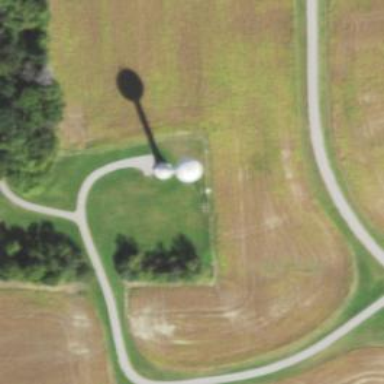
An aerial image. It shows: Water tower that is man-made.